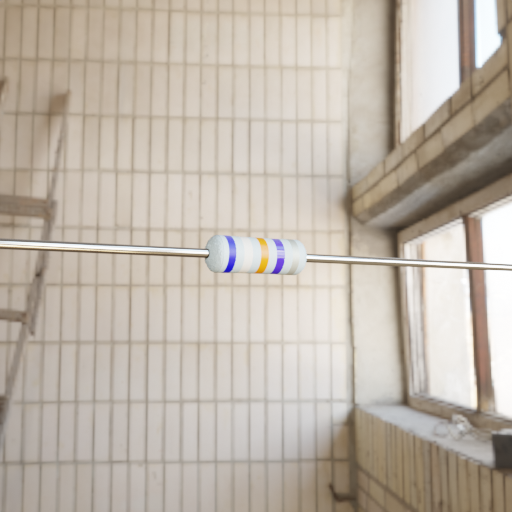
Resistor colour bands (in order): blue, white, orange, blue, silver